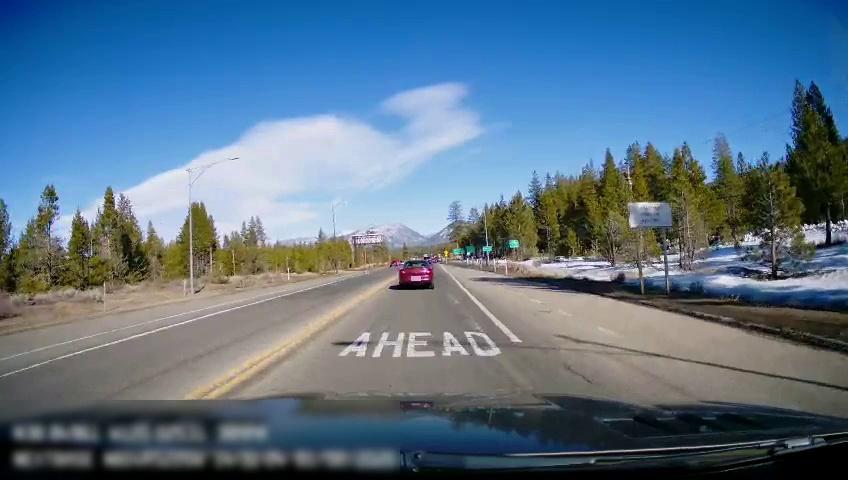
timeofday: Day
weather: Sunny
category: Drivable Space
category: Vehicles | Car
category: Vehicles | Car
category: Lanes | Current Lane
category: Lanes | Opposite Lane
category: Lanes | Current Lane
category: Lanes | Opposite Lane
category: Lanes | Opposite Lane
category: Traffic | Signs
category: Traffic | Signs
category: Traffic | Signs
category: Traffic | Signs